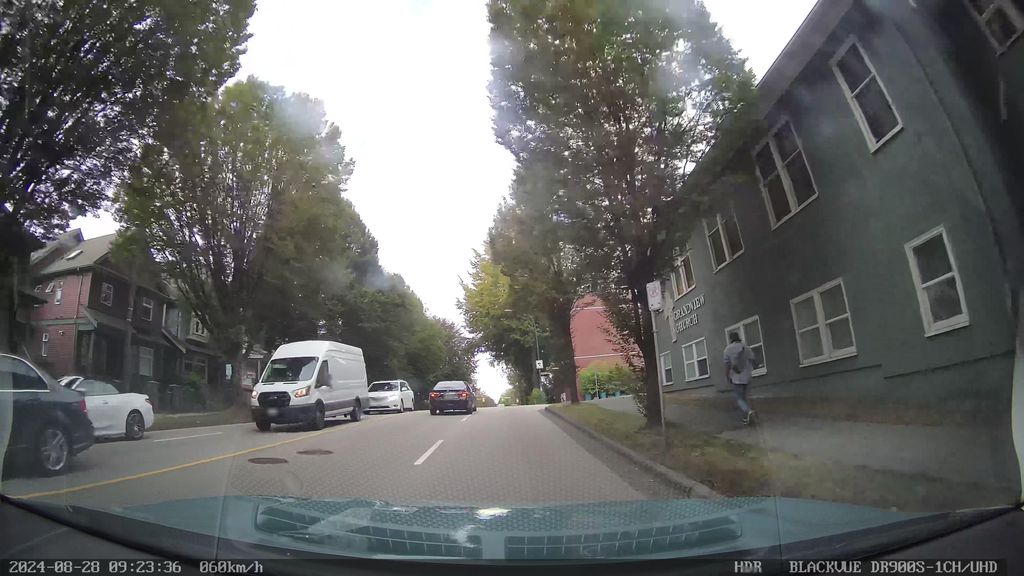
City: vancouver